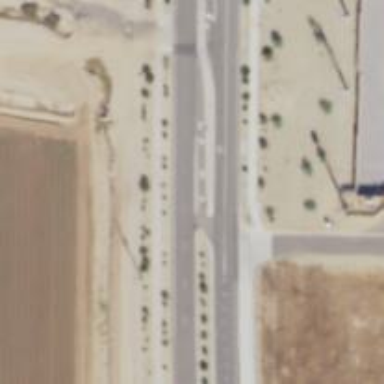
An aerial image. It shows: Asphalt road at the secondary link level.